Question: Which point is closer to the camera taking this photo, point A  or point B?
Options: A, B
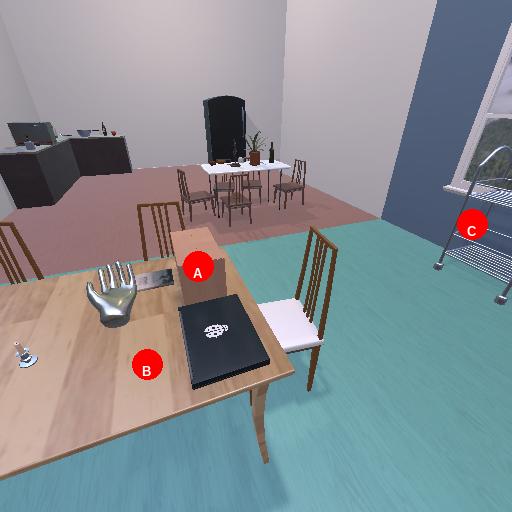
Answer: A